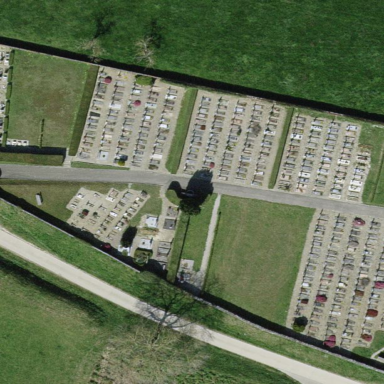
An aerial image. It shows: Cemetery.